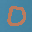
Label: 0